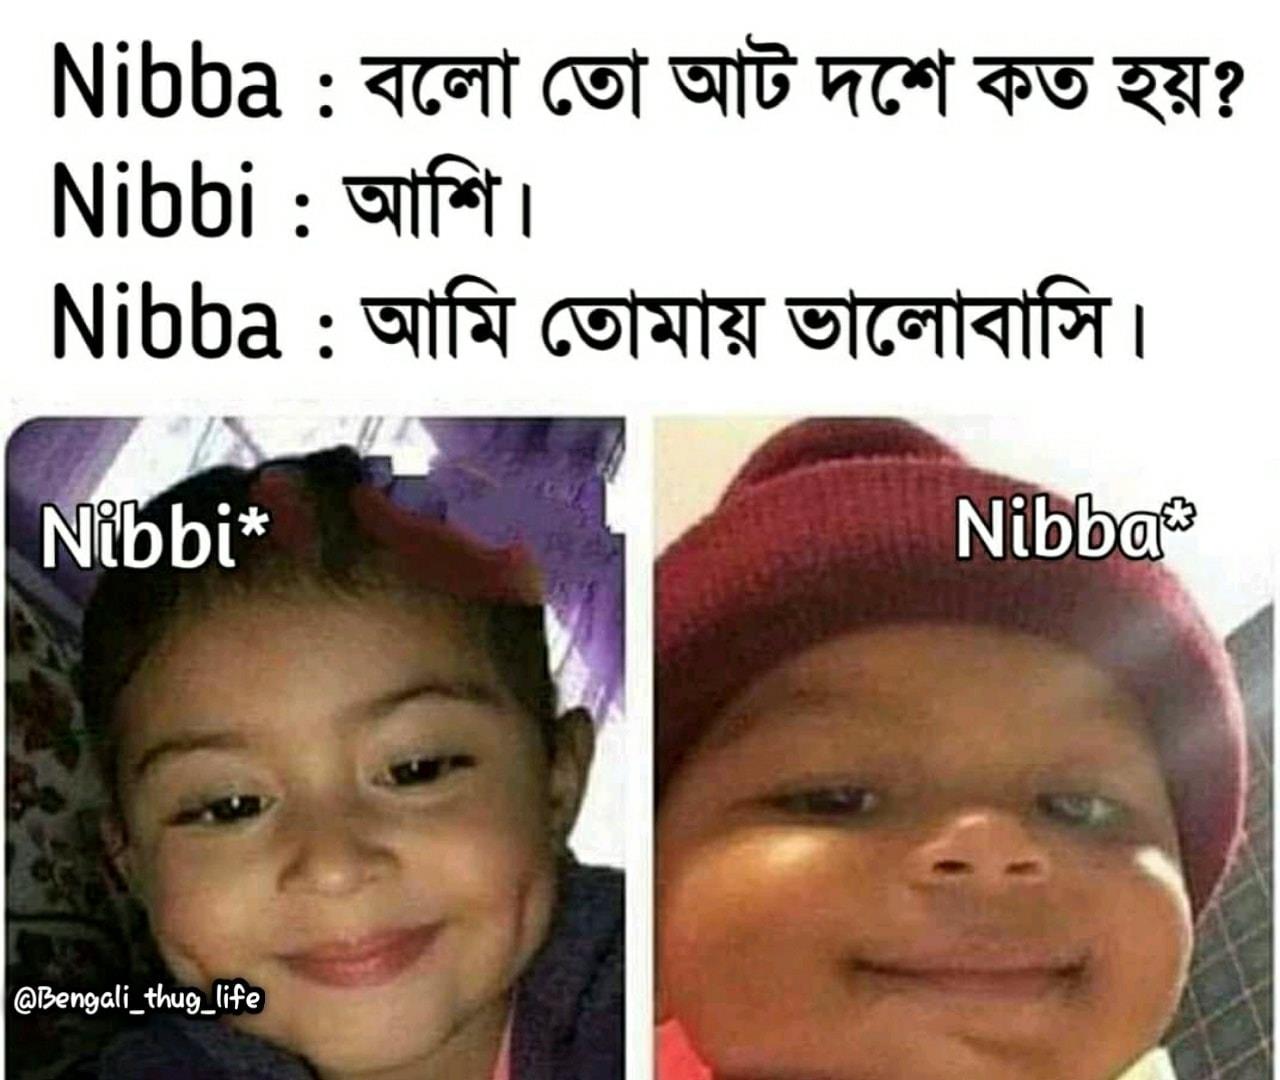
Caption: Nibba : বলো তো আট দশে কত হয় ?    Nibbi : আশি ।   Nibba : আমি তোমায় ভালবাসি ।    Nibbi*    Nibba*
Label: non-hate